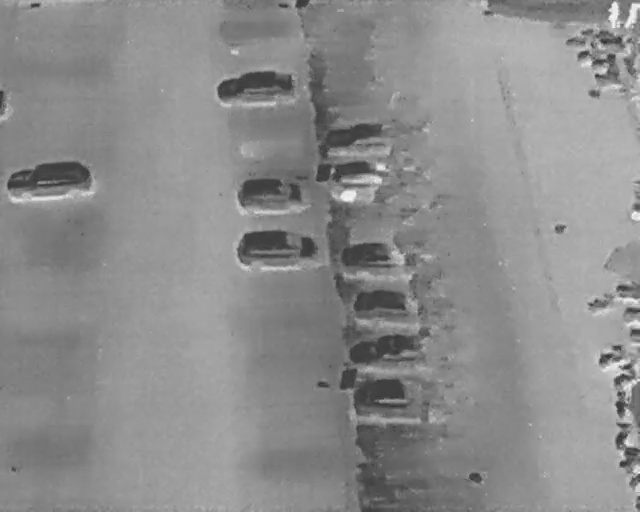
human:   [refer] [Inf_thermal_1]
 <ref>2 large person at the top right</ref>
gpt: <box>[[93, 1, 98, 4, 2], [96, 1, 100, 4, 2]]</box>

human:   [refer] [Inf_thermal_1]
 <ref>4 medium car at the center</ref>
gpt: <box>[[54, 26, 59, 41, 2], [57, 41, 61, 57, 2], [58, 51, 63, 66, 179], [57, 60, 63, 75, 173]]</box>

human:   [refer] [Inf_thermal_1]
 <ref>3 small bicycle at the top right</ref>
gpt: <box>[[90, 4, 92, 7, 2], [88, 5, 90, 10, 2], [90, 8, 92, 12, 169]]</box>

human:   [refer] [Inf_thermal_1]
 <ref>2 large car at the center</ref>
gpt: <box>[[39, 30, 45, 45, 175], [39, 40, 46, 56, 2]]</box>

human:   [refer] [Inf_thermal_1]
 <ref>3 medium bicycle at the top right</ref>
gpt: <box>[[94, 5, 96, 10, 2], [93, 9, 95, 14, 170], [93, 12, 96, 17, 171]]</box>

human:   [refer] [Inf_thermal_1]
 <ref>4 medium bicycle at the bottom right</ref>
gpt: <box>[[95, 70, 99, 75, 2], [94, 77, 99, 80, 2], [94, 83, 99, 86, 15], [96, 87, 100, 91, 2]]</box>

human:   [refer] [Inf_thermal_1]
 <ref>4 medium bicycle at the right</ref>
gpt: <box>[[92, 56, 94, 61, 158], [96, 54, 99, 59, 2], [97, 59, 100, 62, 2], [94, 66, 96, 72, 150]]</box>

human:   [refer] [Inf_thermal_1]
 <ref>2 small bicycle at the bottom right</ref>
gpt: <box>[[97, 92, 100, 95, 2], [98, 97, 100, 98, 2]]</box>